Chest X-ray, AP view. Patient: 56 years old, sex F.
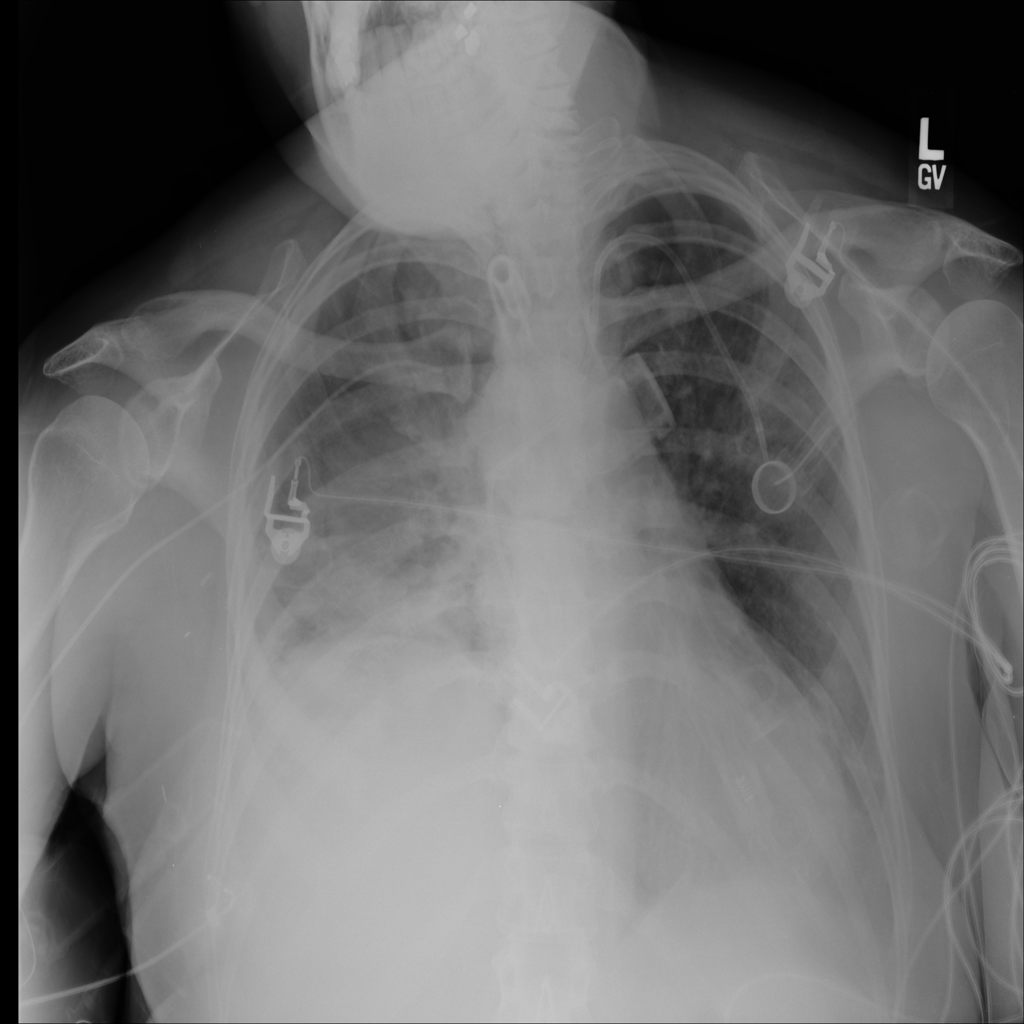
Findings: No Finding